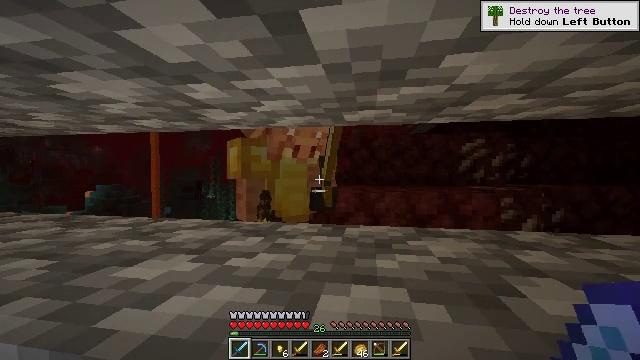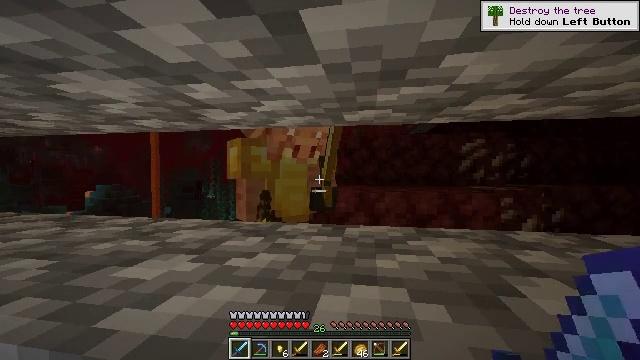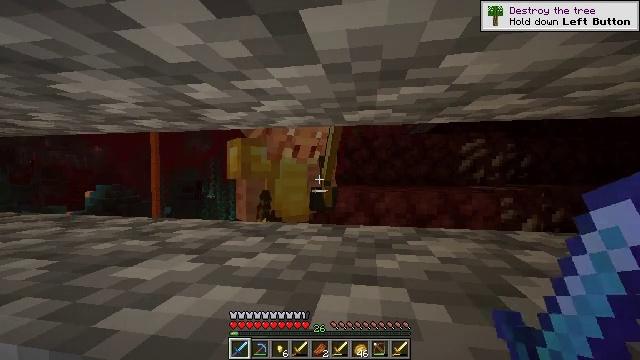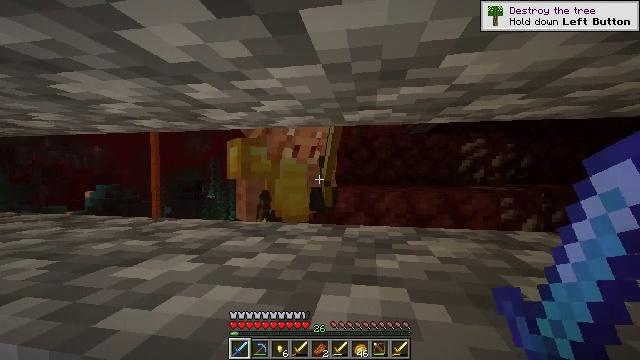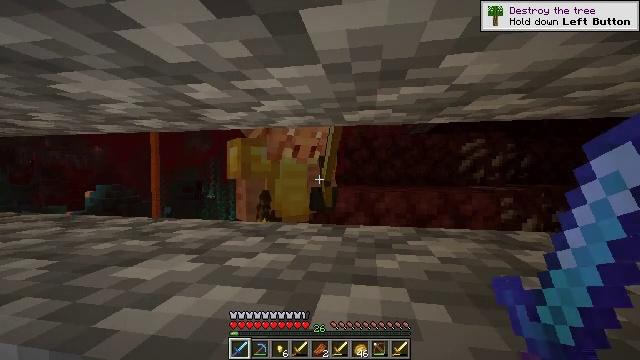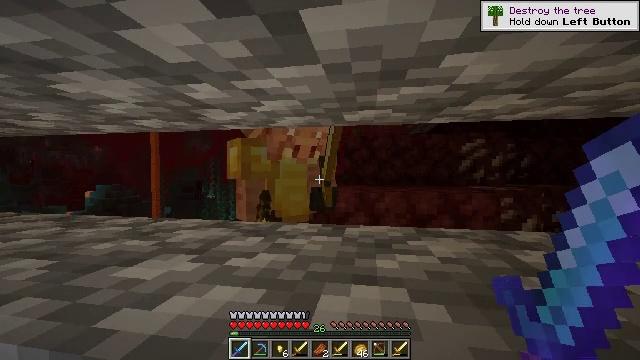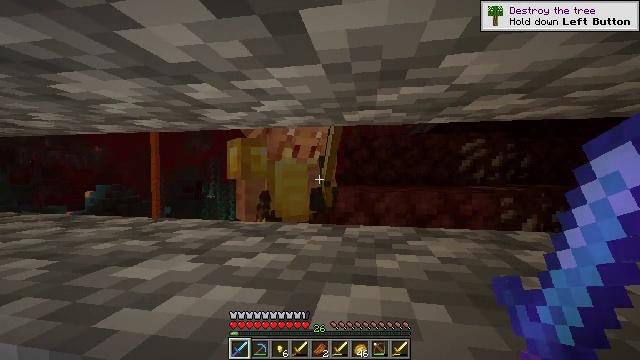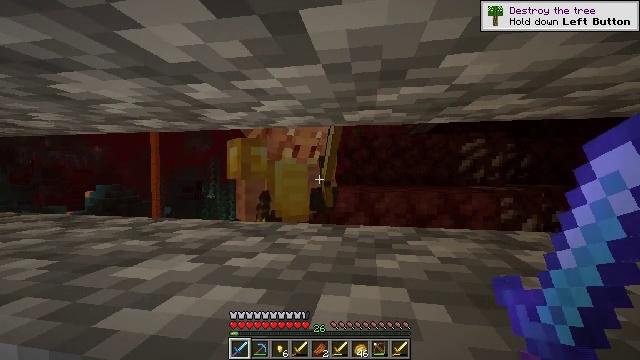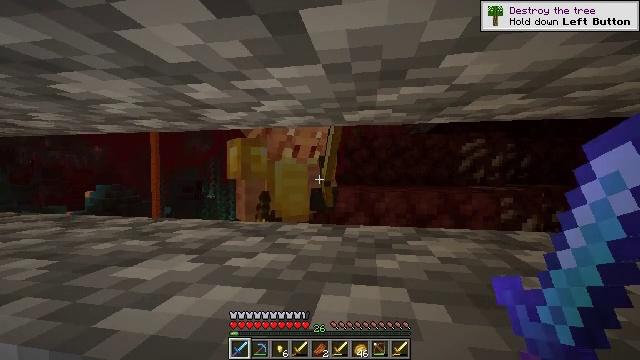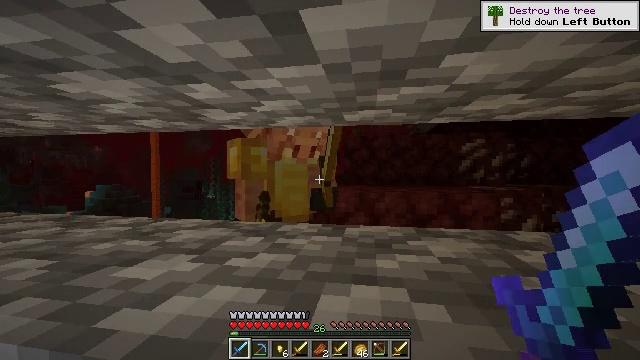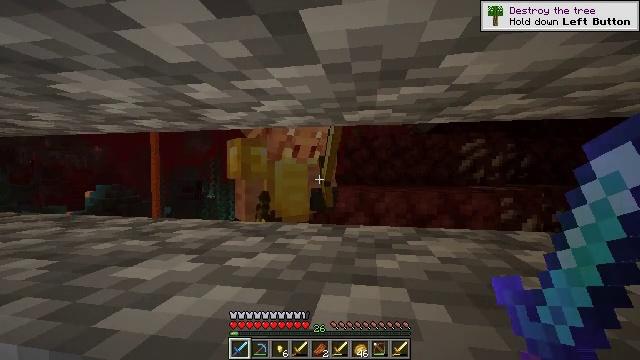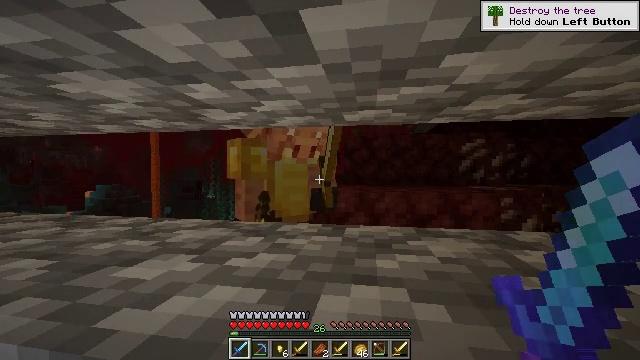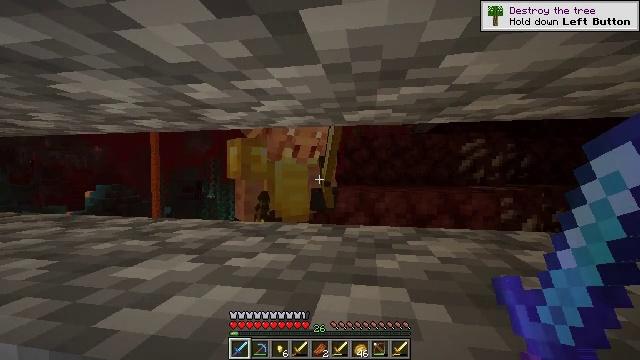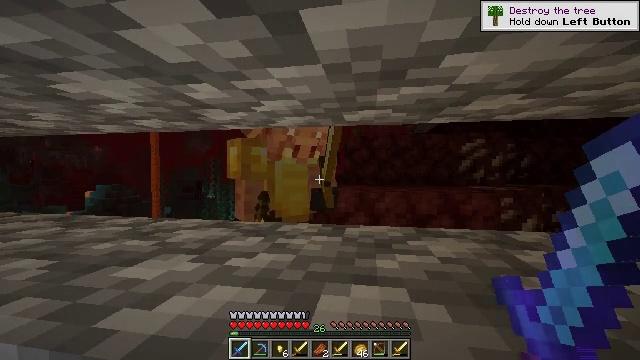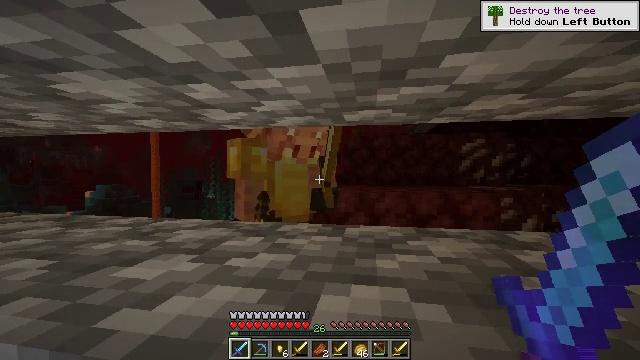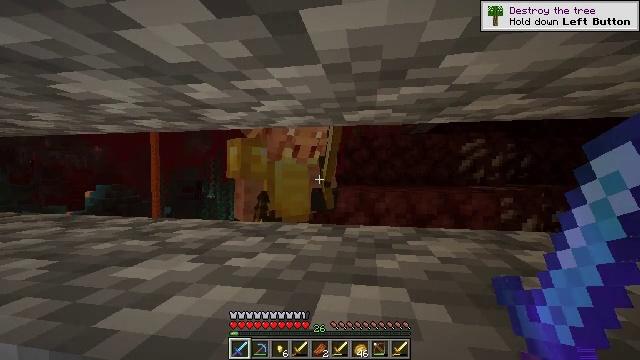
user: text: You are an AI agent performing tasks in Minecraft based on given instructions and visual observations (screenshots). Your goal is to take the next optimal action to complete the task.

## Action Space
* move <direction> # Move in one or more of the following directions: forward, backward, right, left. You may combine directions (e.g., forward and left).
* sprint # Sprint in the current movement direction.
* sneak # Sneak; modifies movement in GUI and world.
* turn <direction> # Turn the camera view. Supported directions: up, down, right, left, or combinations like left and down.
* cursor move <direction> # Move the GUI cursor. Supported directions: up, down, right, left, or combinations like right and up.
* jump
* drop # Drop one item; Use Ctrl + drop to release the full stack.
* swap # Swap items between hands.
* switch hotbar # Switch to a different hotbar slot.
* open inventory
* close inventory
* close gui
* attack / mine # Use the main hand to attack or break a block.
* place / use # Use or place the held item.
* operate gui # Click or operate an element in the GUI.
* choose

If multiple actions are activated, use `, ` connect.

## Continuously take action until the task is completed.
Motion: motion action
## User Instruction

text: Fight the piglin.
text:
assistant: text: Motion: no_op
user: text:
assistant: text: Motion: no_op
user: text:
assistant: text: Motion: no_op
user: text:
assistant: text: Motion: no_op
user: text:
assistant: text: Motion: no_op
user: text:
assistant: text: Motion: no_op
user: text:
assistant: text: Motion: no_op
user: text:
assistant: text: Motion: no_op
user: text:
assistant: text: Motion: no_op
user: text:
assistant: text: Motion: no_op
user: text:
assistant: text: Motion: no_op
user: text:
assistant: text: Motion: no_op
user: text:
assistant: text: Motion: no_op
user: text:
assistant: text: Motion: no_op
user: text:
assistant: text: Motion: no_op
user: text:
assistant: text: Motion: no_op
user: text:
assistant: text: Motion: no_op
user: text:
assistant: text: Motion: no_op
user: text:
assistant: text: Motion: no_op
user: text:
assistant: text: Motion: turn left
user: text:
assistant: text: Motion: turn left
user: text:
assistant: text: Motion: turn left
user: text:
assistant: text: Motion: no_op
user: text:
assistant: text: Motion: attack / mine
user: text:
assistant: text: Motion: attack / mine
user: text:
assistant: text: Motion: attack / mine
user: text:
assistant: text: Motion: no_op
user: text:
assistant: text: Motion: no_op
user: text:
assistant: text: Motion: no_op